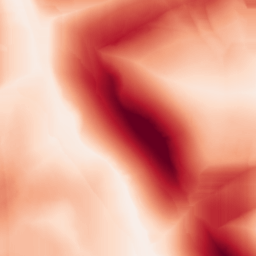
Category: morphological
Decomposition family: morphological_square
Decomposition parameters: operation: gradient
size: 50
Upsampling method: fft_zeropad
Upsampling parameters: scale: 2
Upsampling scale: 2